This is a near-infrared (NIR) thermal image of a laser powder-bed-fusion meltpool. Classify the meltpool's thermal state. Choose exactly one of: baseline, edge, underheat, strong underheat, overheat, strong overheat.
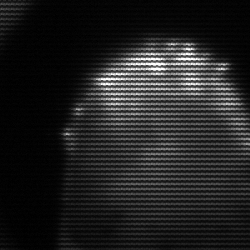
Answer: edge